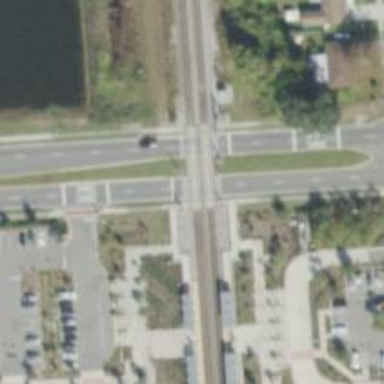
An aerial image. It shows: Crossing for the railway.